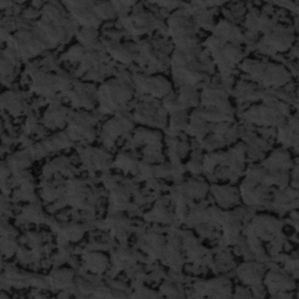
Label: frost